Field crop: maize
Growth stage: 2
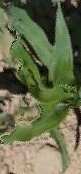
Species: maize